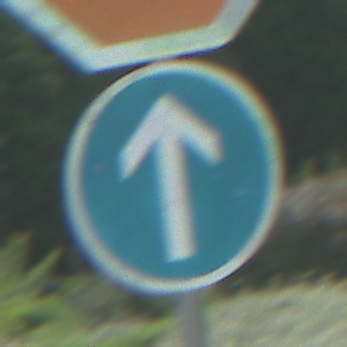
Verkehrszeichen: VorgeschriebeneFahrtrichtungGeradeaus
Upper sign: Stop
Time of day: Midday
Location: Outdoor (Nature)
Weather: PartlyCloudy
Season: NotSpecified
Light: Natural